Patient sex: F
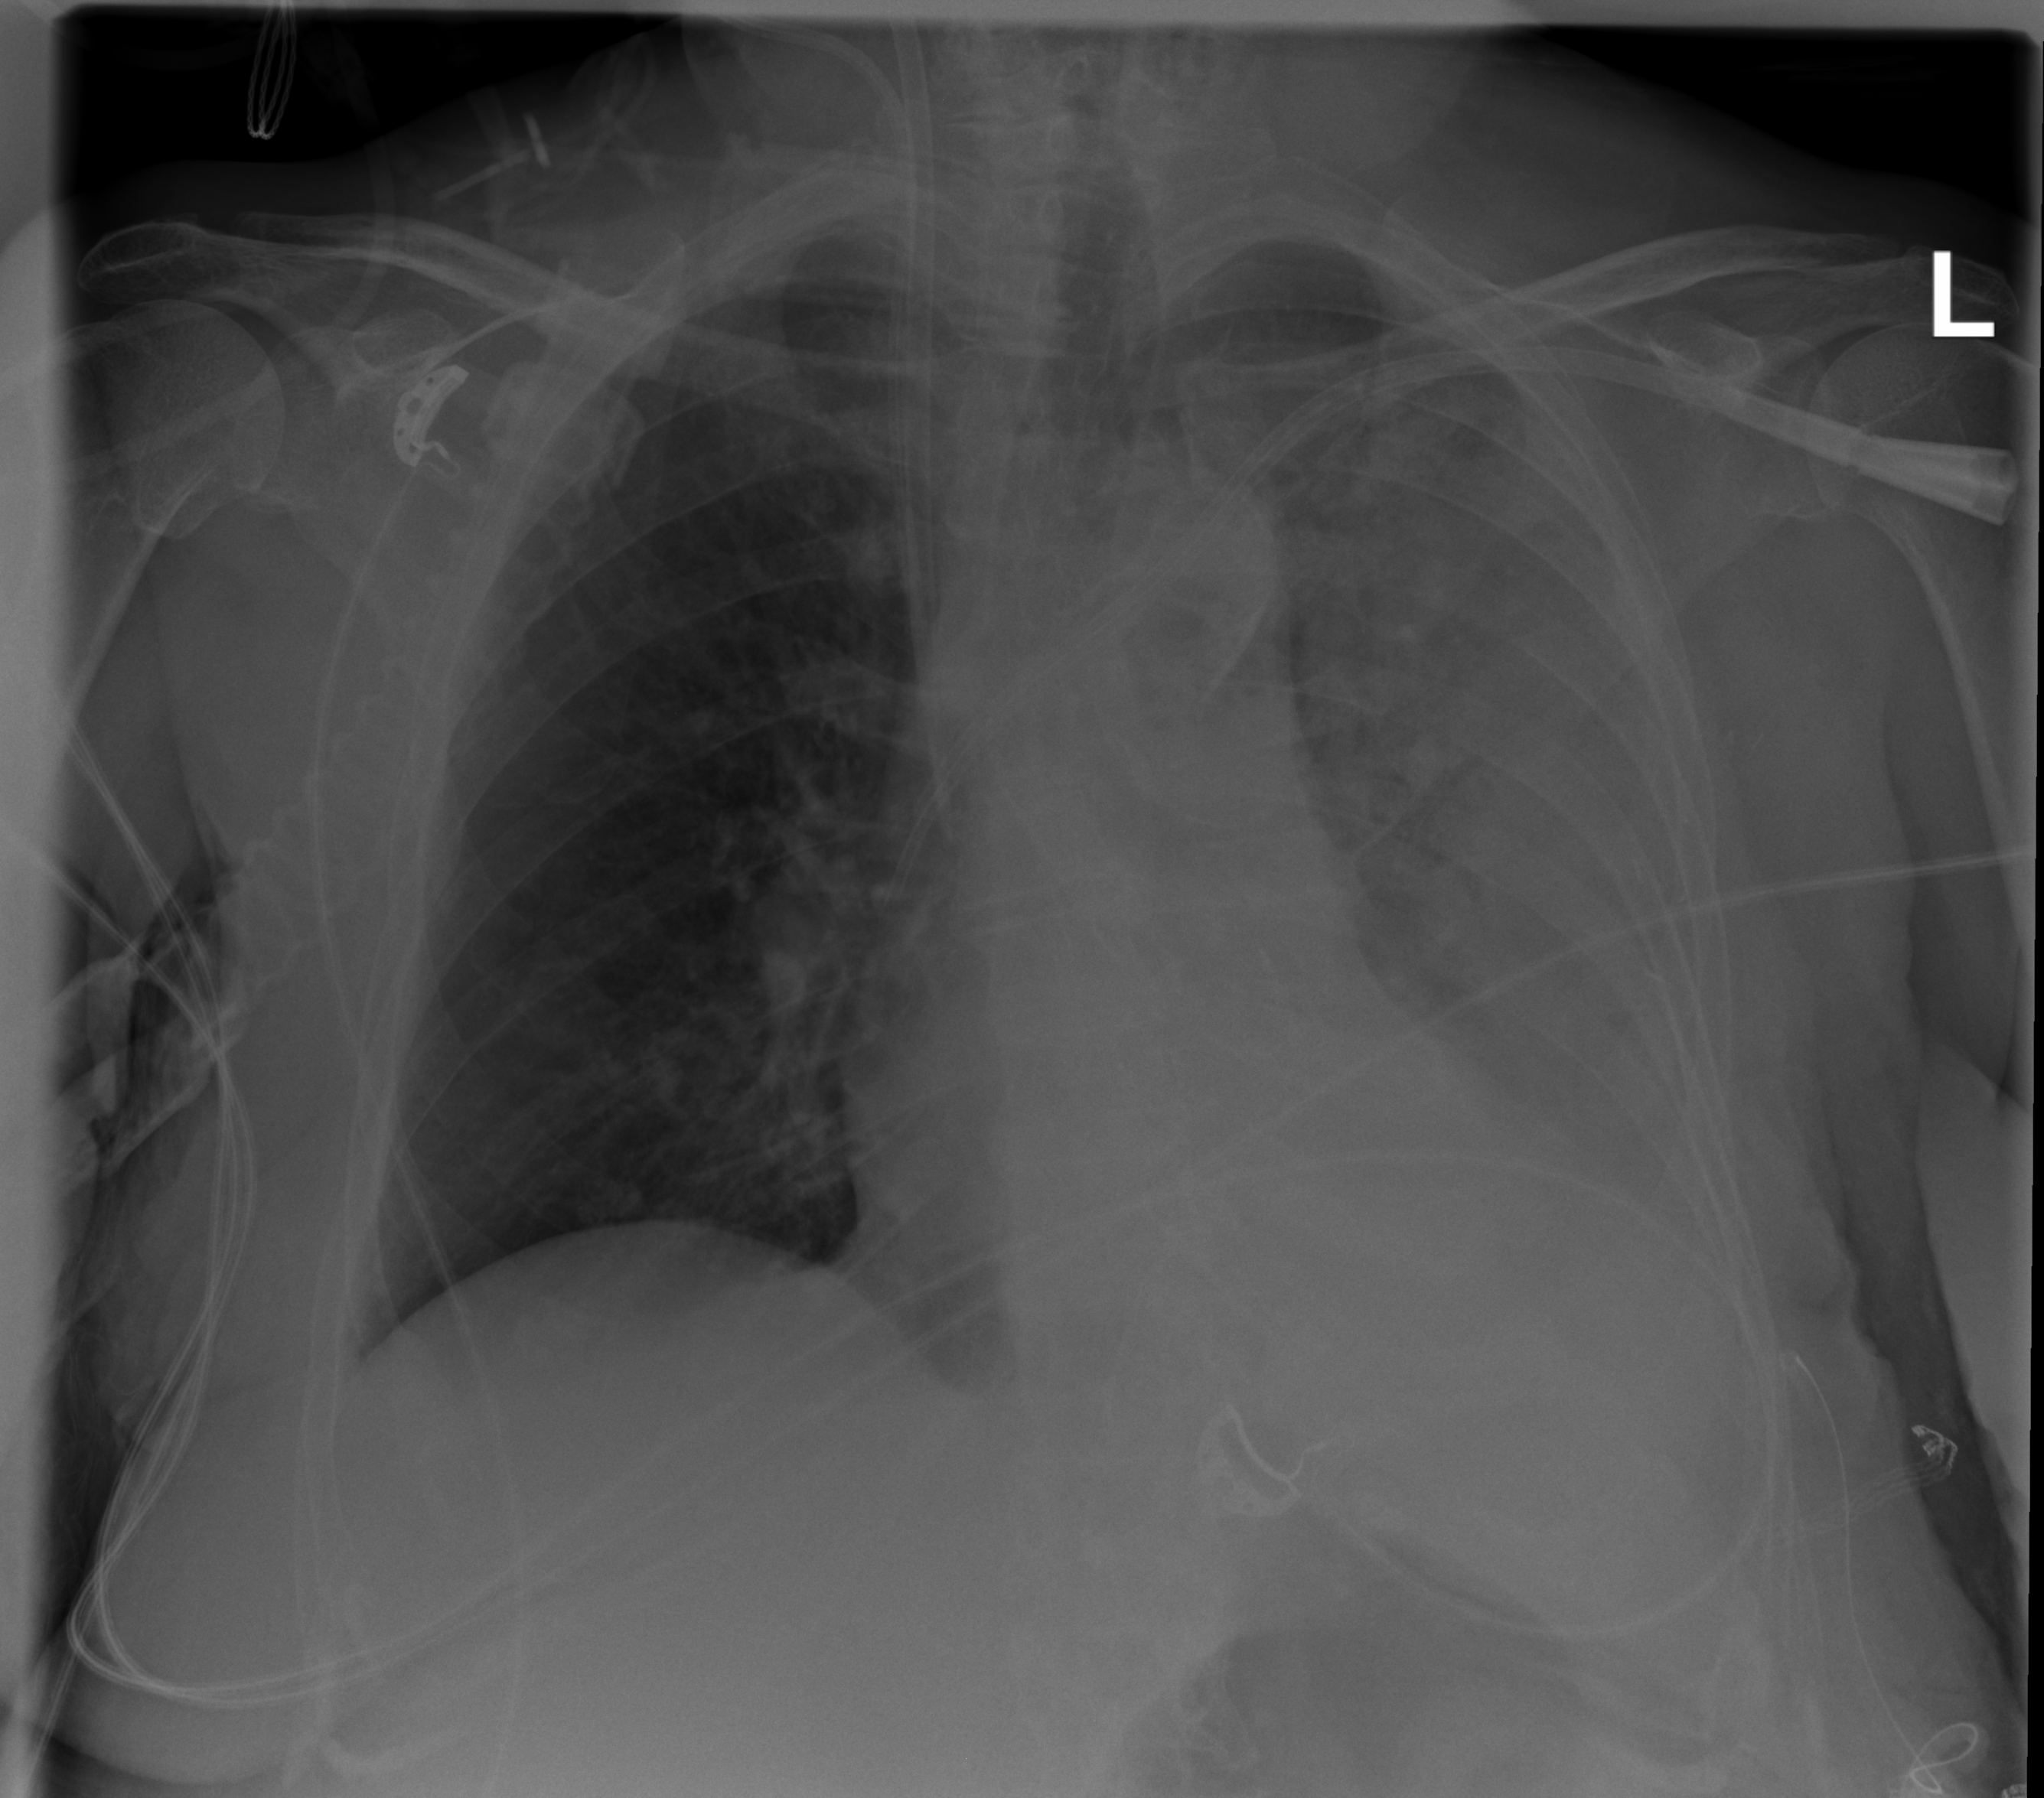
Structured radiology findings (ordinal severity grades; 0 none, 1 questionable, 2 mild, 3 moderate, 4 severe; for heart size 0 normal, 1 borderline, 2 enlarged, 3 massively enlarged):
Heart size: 0
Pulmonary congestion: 0
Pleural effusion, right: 0
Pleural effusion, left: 3
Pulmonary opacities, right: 0
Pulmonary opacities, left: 1
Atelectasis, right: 0
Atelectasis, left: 4